Interaction volume radius: 5 \u00c5
Interaction volume height: 40 \u00c5
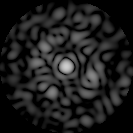
Disorder parameter: 0.824